Question: I have these tables in my database

My stored procedure is
'''
ALTER procedure [dbo].[SearchEmployee]
@Name varchar(155),
@Gender varchar(50),
@MaterialStatus varchar(50),
@DOB date,
@Designation varchar(155),
@Salary money
AS
SET NOCOUNT OFF;
BEGIN
SELECT
intEmployeeId,
(vchFirstName + ' ' + ISNULL(vchMiddleName,' ') + ' ' + vchLastName) AS Name,
vchGender ,
vchMaterialStatus,
dtDOB,
vchDesignation,
intSalary,
dtmCreatedDate,
bitActive,
F.vchFilename As FileName ,
F.intFileid As Fileid
FROM
Employee AS E
FULL OUTER JOIN
EmployeeFiles AS EF ON e.intEmployeeId = EF.intEmployeeIds
FULL OUTER JOIN
Files AS F ON EF.intFileids = F.intFileid
WHERE
vchFirstName LIKE @Name OR
vchMiddleName LIKE @Name OR
vchLastName LIKE @Name
END
'''
This query returns only one row
'''
exec SearchEmployee @Name='m', @Gender=NULL, @MaterialStatus=NULL,
@DOB='0001-01-01', @Designation=NULL, @Salary=NULL
'''
I have multiple employees with a name containing the 'm' character. How to get all rows from the database?
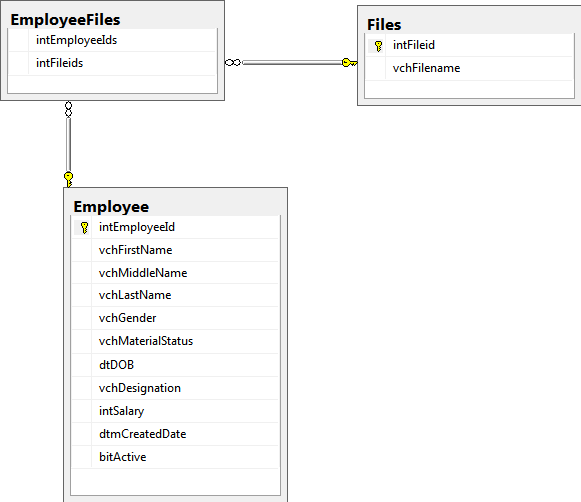
Answer: From what I understand that you need to get all the records where name contains 'M' in them. So you need to put the wild card character '%' to tell the executioner that '%' infront of 'M' means any number of any characters before 'M' and after the 'M' means any number of any characters after the 'M'. <URL>
So for that you need to alter your 'like' condition
'''
vchFirstName like '%'+@Name+'%' OR
vchMiddleName like '%'+@Name+'%' OR
vchLastName like '%'+@Name+'%'
'''